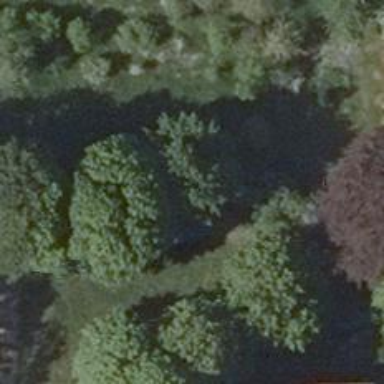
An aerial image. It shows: Deciduous tree with broadleaved leaves.